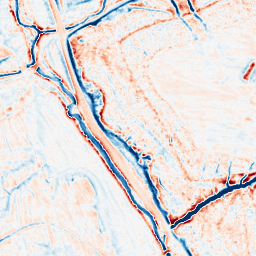
Category: multiscale
Decomposition family: dog_multiscale
Decomposition parameters: sigma_ratio: 1.4
n_scales: 5
base_sigma: 0.5
Upsampling method: quadratic
Upsampling parameters: scale: 4
Upsampling scale: 4